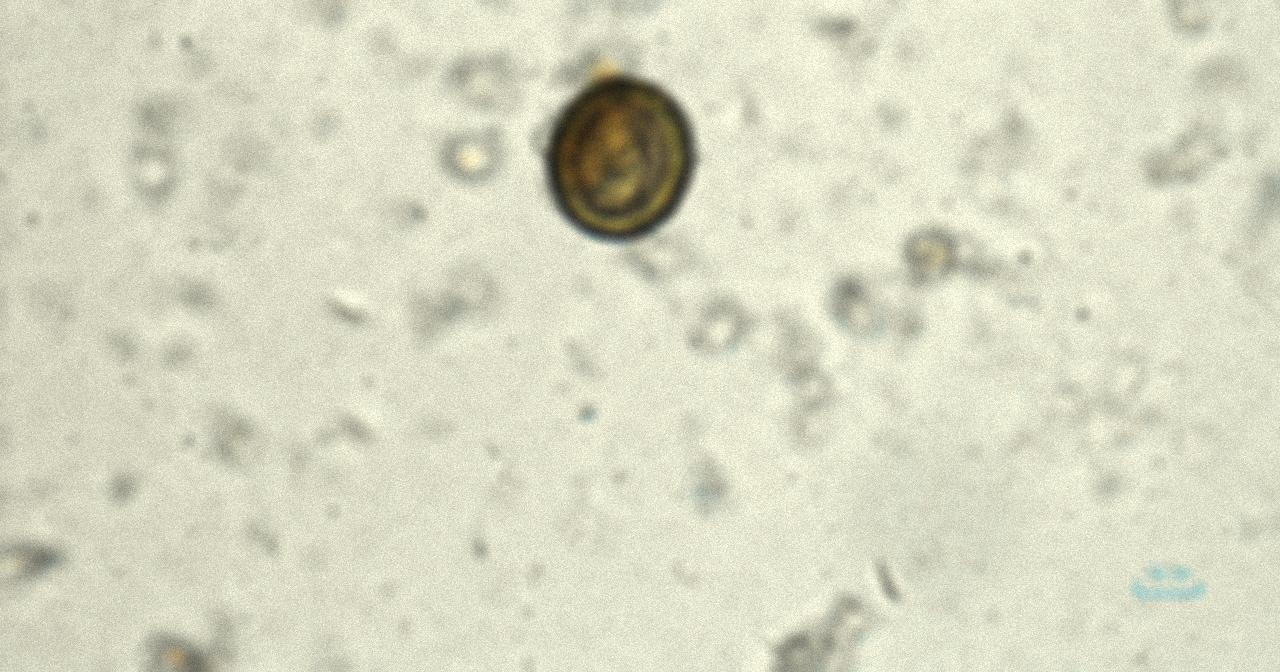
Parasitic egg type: Taenia spp. egg